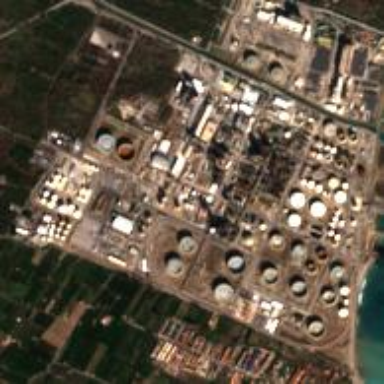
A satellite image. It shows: Industrial area with refinery.